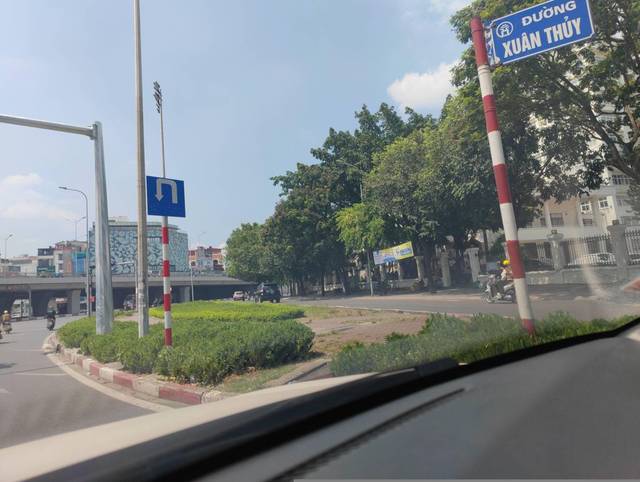
Region: Vietnam
Coordinates: 21.037, 105.781